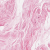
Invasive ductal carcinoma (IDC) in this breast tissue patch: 0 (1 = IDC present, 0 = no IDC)